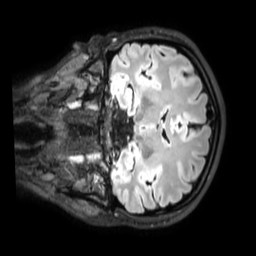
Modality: FLAIR
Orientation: coronal
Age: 23
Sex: female
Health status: healthy
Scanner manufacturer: philips
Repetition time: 4.8 s
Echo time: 0.2812 s